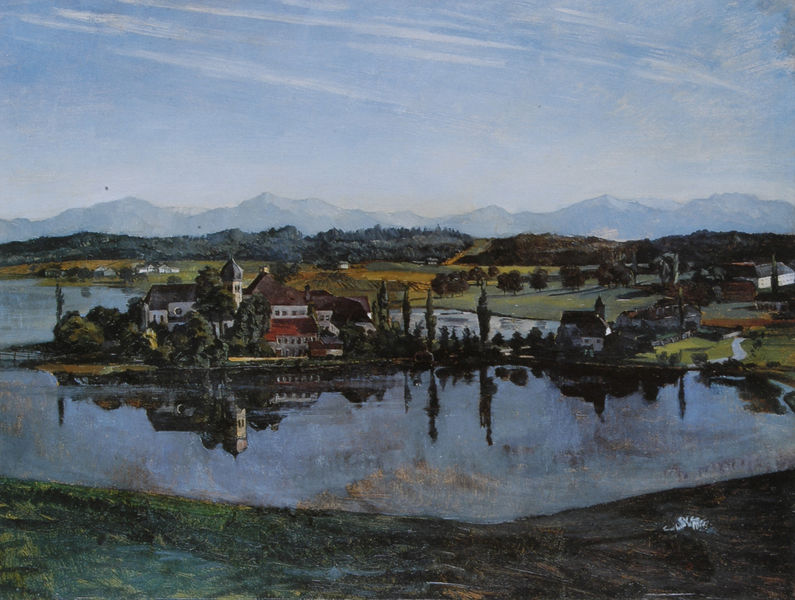
Titel: Kloster Seeon
Künstler: Heinrich Wilhelm Trübner
Standort: Hamburg
Institution: Kunsthalle
Schlagwörter: baum, blau, felsen, himmel, meer, wasser, weiß, wolken, bäume, fluss, grün, landschaft, ocker, see, stadt, teich, ufer, abend, frankreich, hintergrund, licht, orange, dach, gebäude, haus, rot, weg, wiese, beige, architektur, spiegel, felder, ferne, horizont, häuser, hügel, natur, pappeln, spiegelung, gewässer, kirche, sonne, wege, wiesen, insel, verbindung, pflanzen, wald, turm, zypressen, deutschland, hellblau, klar, wellen, ruhe, umrisse, berge, gebirge, gipfel, kamm, dorf, dächer, bergkette, lila, idylle, saal, luft, blue, church, oil, red, white, black, country, green, grey, old, painting, portrait, windows, yellow, picture, reflection, brown, deutsch, perspective, reflexion, bayern, kloster, zwiebelturm, alpen, rinnsal, idyllisch, landzunge, villa, smoke, cloud, clouds, sky, tree, building, field, hill, hills, house, lake, landscape, mountain, mountains, nature, sea, shore, water, abbey, alps, ansiedlung, atmospheric perspective, bavaria, bersee, church tower, clourds, cyprus, distance, federwolken, gebirg, german, germany, himmel blau, horizon, horizontal, houses, höhenzug, island, landscahft, lane, nadelbäume, oberbayern, poplars, reflections, reflektion, roof, roofs, schweis, street, summer, sun, tower, trees, village, forest, grass, river, stream, road, view, castle, shadow, realist, bright, town, rural, sunny, city, monet, dome, buildings, colorful, colourful, monastery, english, irche, mainau, hut, farm, pond, slope, calm, outdoors, fields, shadows, ochre, paint, spire, steeple, blue sky, range, land, picturesque, barn, reflex, europe, vista, skyline, dock, scenery, warm, schöne landschaft, bildings, oasis, roads, townscape, creek, filed, yelow, blie, quiet, reflective, blues, mountainside, setting, away, surround, vivid, countyside, ölfarben, berglandschaft, oberfläche, wasseroberfläche, slopw, spiegelbild, reflexeion, rod, poplar, reflect, clochet, autonomie, cheeful, quaint, pastural, hungary, scenary, church steeple, villiage, halbinsel, fileds, mountaens, iceland, peninsula, owasis, hroizon, small village, reflections trees, small settlement, residences